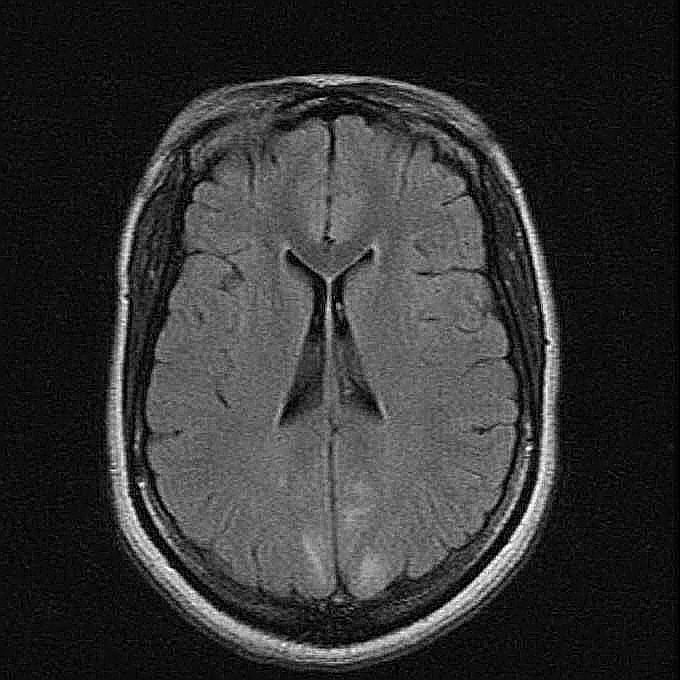
Label: notumor